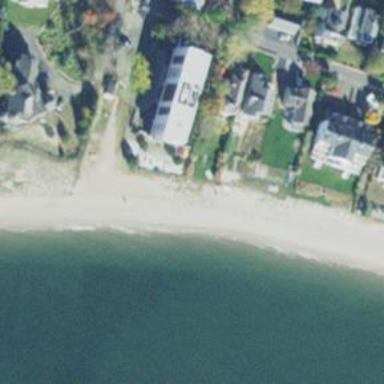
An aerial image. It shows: Sandy beach.